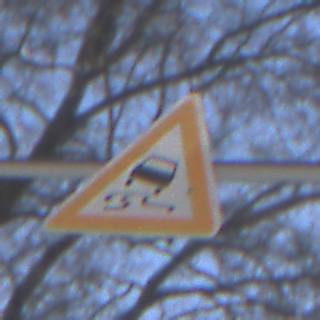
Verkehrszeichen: SchleuderOderRutschgefahr
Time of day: MorningAfternoon
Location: Outdoor (Special)
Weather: Clear
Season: Winter
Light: Natural